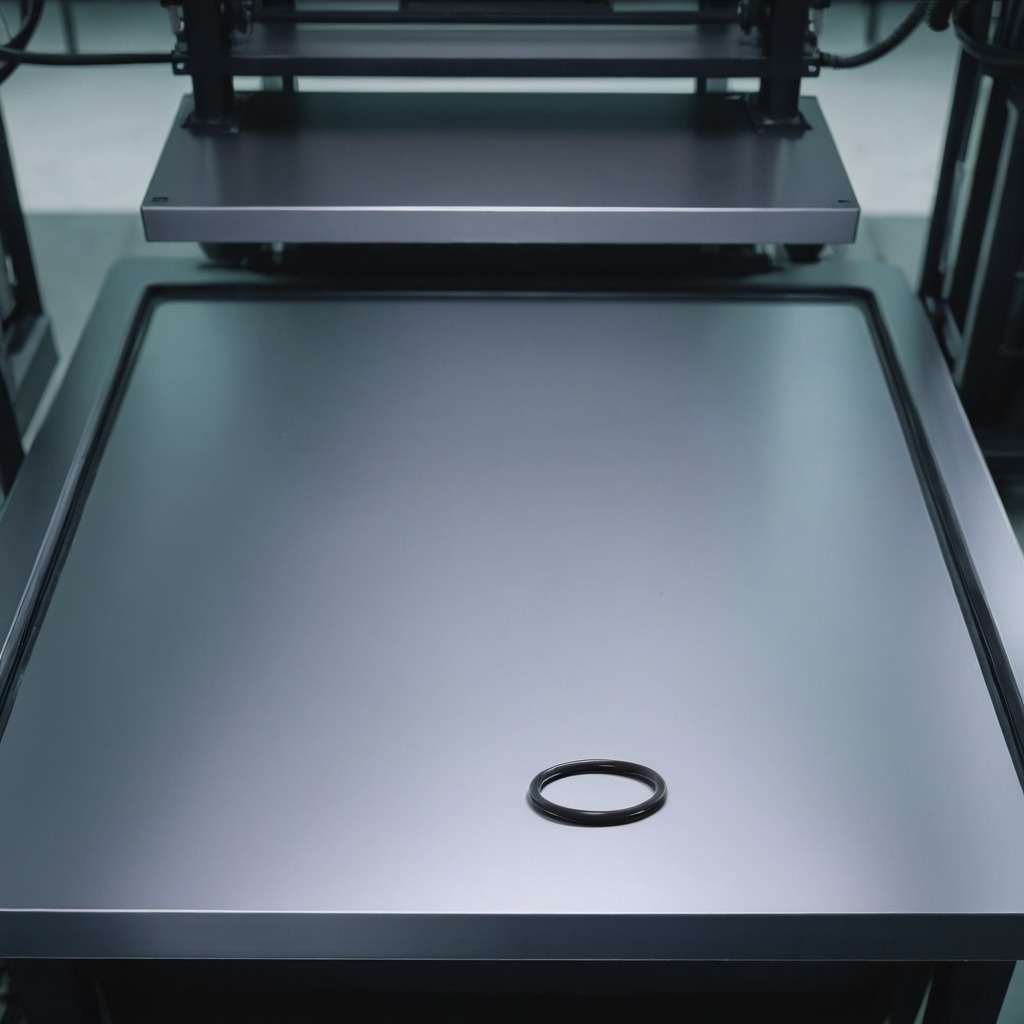
A rubber O-ring is lying on a metal table in a machine shop under fluorescent lights.